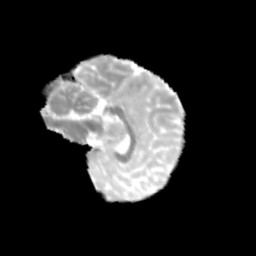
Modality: MD
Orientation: sagittal
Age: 13
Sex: female
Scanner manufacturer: siemens
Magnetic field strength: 3 T
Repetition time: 3.8 s
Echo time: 0.07 s